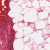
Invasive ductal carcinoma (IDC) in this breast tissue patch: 0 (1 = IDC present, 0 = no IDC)